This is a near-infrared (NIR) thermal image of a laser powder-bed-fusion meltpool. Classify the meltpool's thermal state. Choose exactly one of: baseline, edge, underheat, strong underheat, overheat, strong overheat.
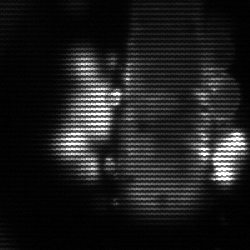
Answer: strong underheat